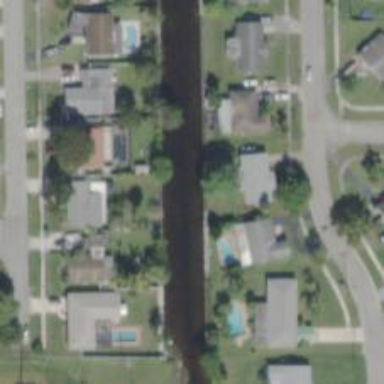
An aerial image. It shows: Canal.